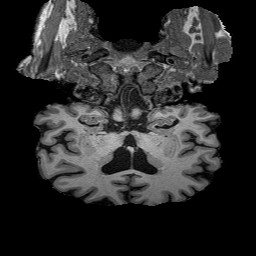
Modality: T1w
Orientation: sagittal
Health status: healthy